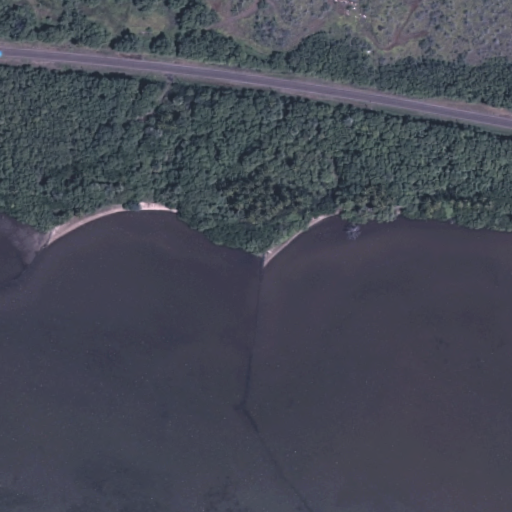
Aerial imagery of cape in Hawaii named Kāhililoa containing only unknown